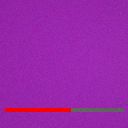
Screen state: on